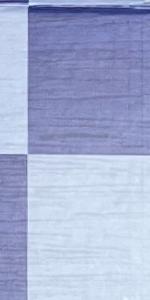
Label: Empty